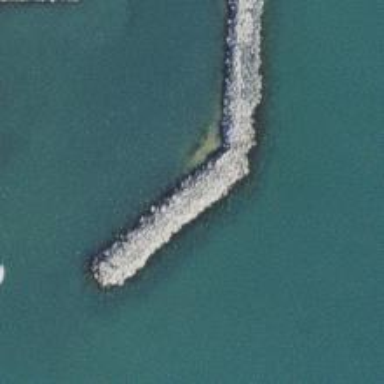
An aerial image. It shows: Breakwater structure.